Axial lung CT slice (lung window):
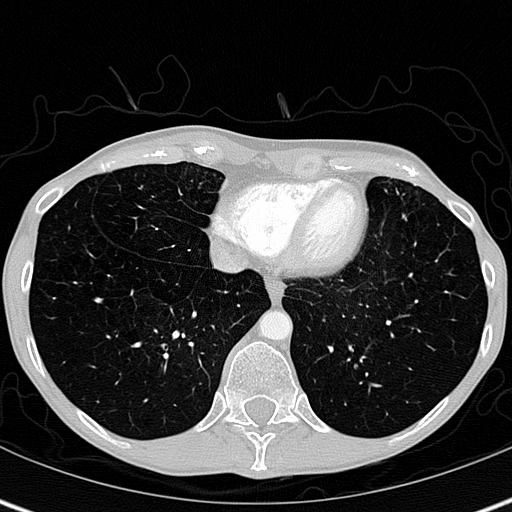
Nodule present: no